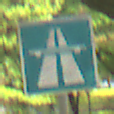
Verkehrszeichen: Autobahn
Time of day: MorningAfternoon
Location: Outdoor (RoadRail)
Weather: Clear
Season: NotSpecified
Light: Natural